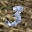
Label: 3